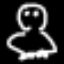
Label: frog